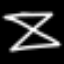
Label: hourglass